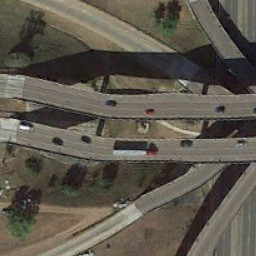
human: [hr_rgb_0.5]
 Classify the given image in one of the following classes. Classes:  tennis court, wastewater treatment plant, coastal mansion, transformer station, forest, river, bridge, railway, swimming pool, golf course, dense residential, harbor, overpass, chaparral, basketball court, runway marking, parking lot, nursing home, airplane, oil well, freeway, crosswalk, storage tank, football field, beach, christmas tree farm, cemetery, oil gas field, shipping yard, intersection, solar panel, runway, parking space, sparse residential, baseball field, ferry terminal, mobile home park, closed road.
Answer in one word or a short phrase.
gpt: overpass